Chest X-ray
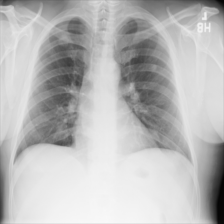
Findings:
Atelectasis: negative
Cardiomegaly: negative
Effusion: negative
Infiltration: negative
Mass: negative
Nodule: positive
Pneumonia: negative
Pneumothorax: negative
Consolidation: negative
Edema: negative
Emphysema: negative
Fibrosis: negative
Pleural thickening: negative
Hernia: negative